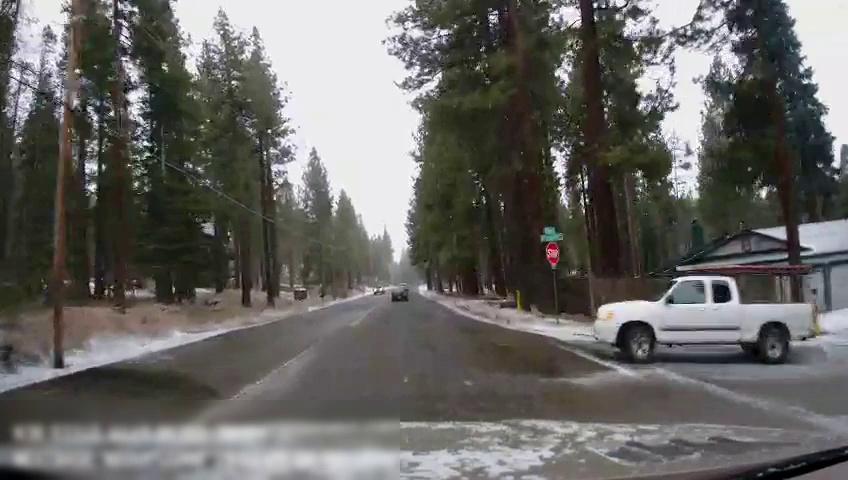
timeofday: Day
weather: Snowy
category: Drivable Space
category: Vehicles | SUV
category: Vehicles | Truck
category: Vehicles | SUV
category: Lanes | Current Lane
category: Traffic | Signs
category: Traffic | Signs